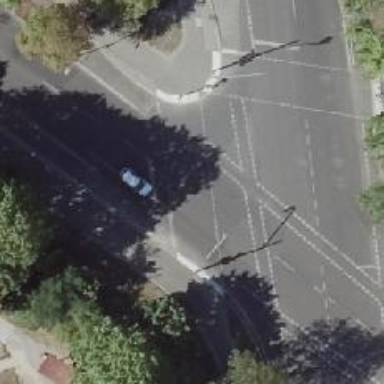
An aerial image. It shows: Tertiary road with asphalt surface. There is separate cycle track and sidewalks on both sides.